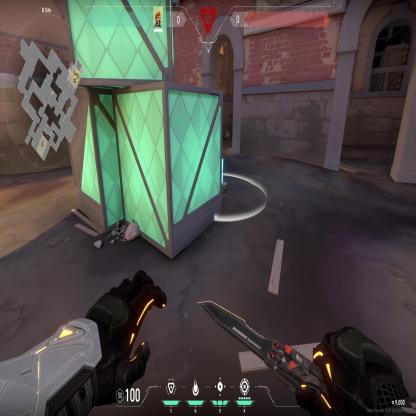
Label: planted spike